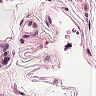
Metastatic tissue present: no